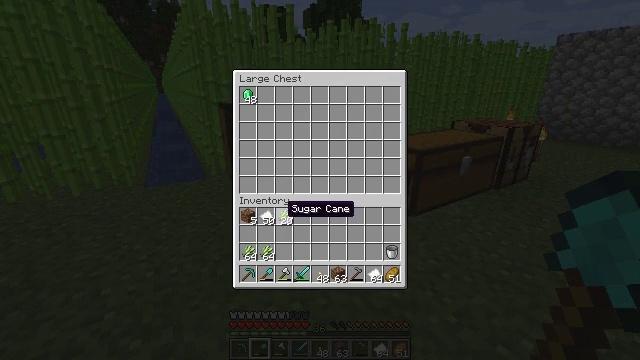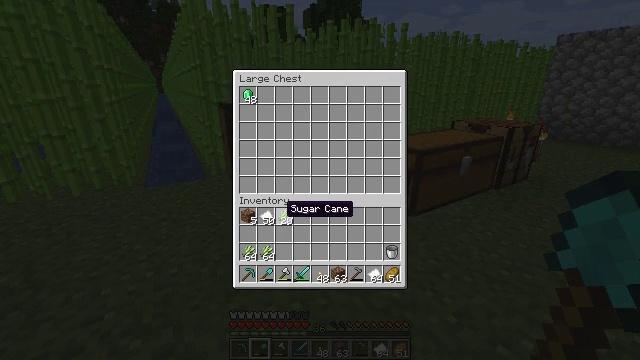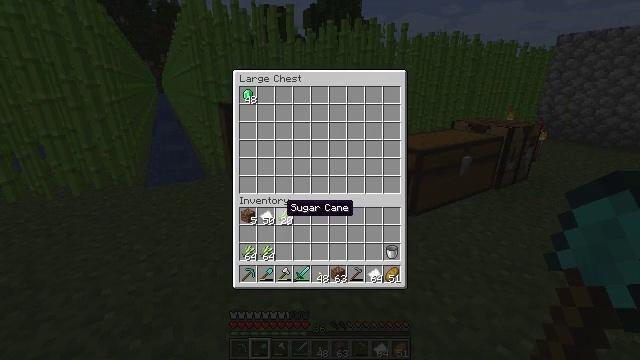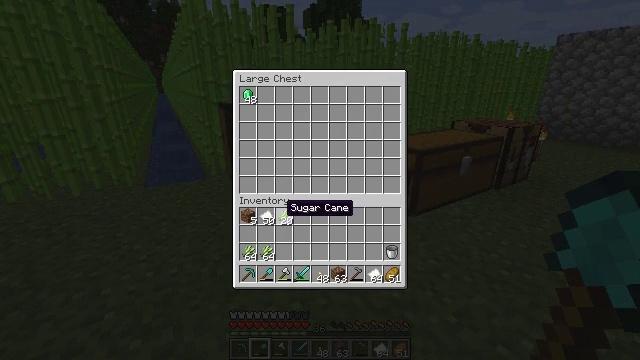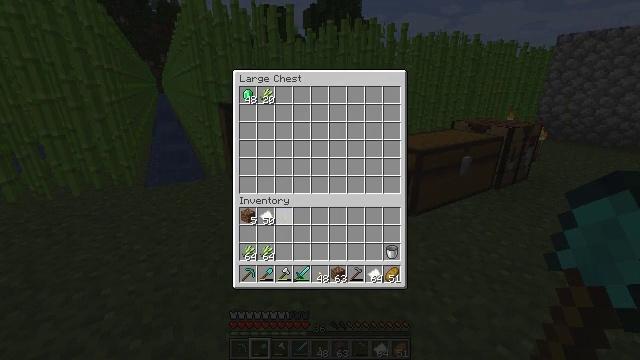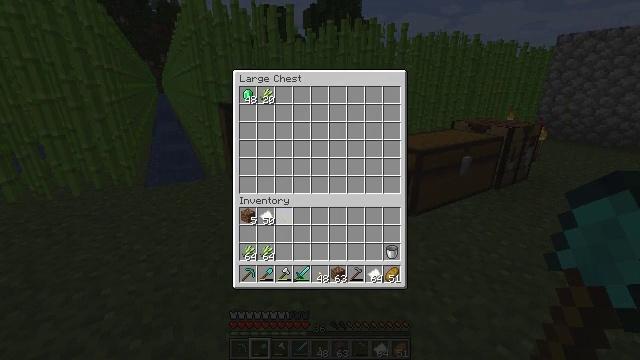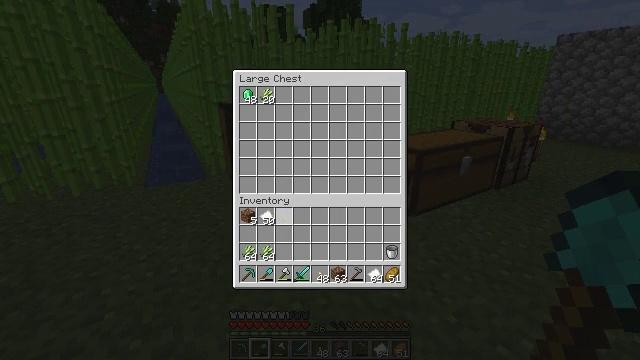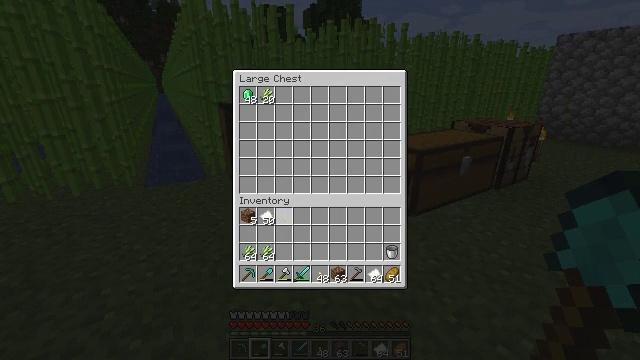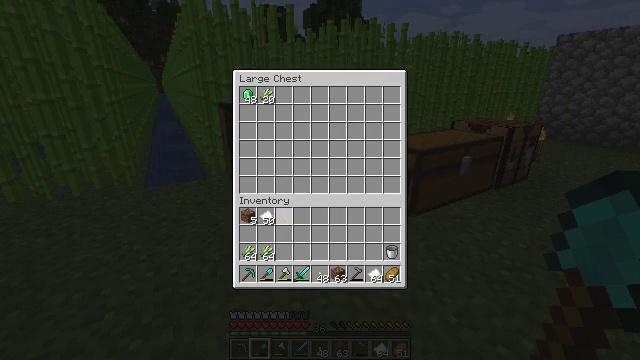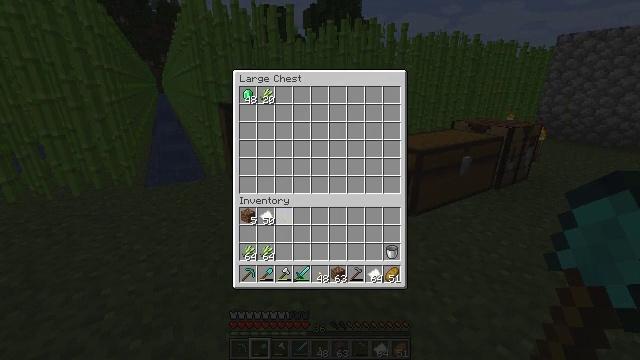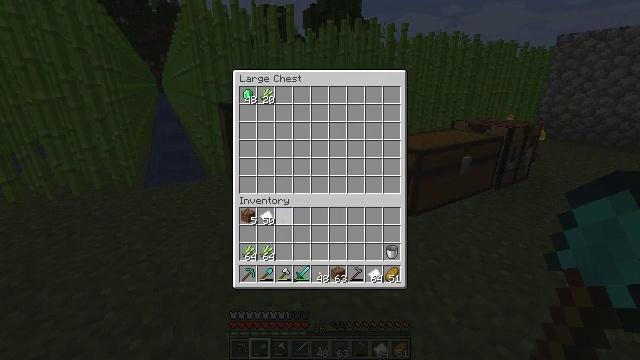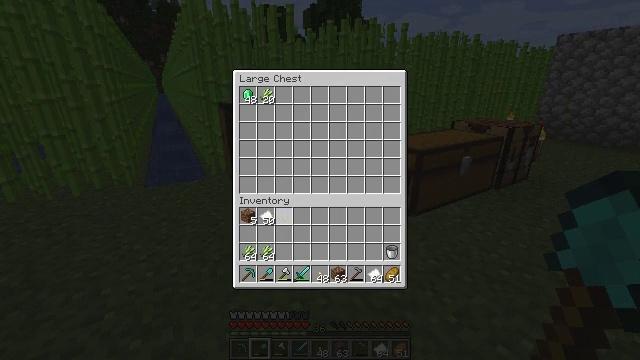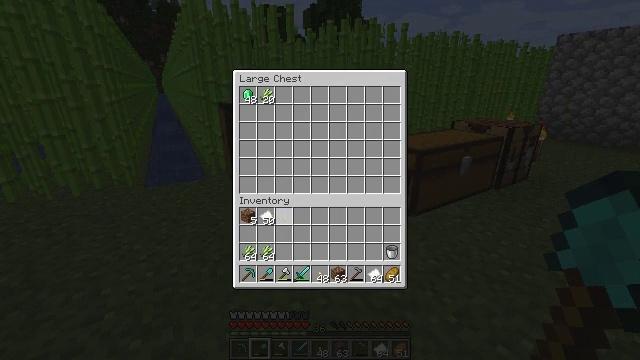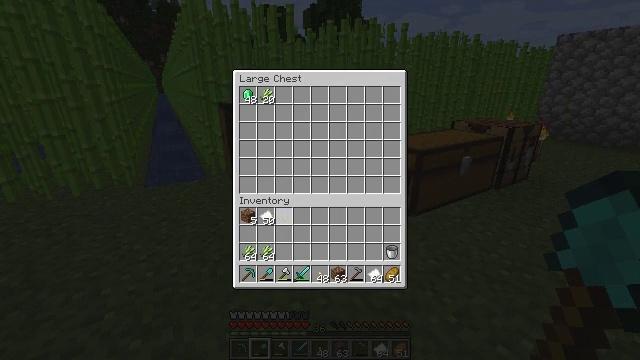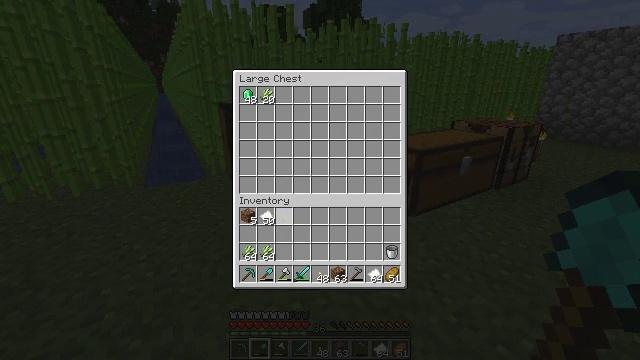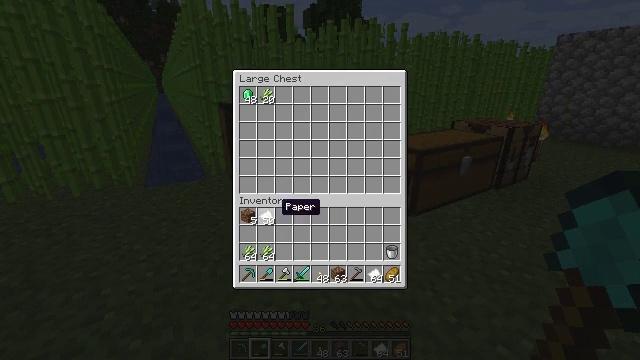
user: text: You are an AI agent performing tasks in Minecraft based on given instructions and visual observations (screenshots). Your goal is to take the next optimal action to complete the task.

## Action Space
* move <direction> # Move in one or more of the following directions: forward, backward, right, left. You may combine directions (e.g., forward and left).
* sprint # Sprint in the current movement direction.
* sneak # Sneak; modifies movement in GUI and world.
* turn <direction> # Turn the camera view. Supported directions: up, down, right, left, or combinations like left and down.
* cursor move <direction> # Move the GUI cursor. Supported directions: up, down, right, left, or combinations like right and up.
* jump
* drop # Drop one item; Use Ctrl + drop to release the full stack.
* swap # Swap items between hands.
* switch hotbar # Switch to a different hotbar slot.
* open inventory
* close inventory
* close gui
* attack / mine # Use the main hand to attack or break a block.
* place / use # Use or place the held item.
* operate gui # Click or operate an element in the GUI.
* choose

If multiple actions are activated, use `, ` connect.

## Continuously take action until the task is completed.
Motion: motion action
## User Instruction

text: Harvest sugar cane from the plant.
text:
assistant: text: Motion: sneak
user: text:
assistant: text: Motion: sneak
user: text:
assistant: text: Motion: sneak
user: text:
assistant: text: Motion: sneak, choose
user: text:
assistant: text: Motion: sneak, choose
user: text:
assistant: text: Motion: sneak, choose
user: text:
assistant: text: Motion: sneak
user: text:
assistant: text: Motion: sneak
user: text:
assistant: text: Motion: sneak
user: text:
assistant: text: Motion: sneak
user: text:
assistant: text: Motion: sneak
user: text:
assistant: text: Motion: sneak
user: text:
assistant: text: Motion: sneak
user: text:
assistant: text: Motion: sneak
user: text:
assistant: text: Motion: sneak
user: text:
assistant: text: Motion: sneak
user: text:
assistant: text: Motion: sneak, choose
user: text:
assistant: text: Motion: sneak, choose
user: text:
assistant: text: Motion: sneak, choose
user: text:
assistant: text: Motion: sneak, cursor move right, choose
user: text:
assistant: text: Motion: sneak, cursor move right and down
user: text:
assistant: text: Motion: sneak, cursor move right and down
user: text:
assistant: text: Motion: sneak
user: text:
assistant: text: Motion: sneak
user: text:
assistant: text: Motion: sneak
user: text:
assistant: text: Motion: sneak
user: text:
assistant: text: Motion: sneak
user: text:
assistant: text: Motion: sneak
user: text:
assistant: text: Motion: sneak, choose
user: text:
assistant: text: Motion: sneak, choose